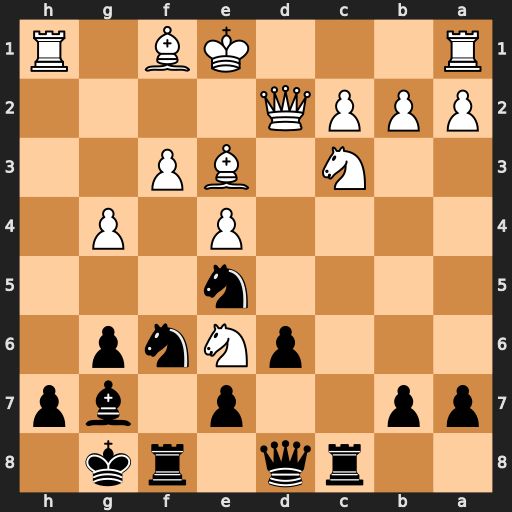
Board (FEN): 2rq1rk1/pp2p1bp/3pNnp1/4n3/4P1P1/2N1BP2/PPPQ4/R3KB1R
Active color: b
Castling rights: KQ
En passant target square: -
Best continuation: Nxf3+ Ke2 Nxd2